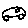
Label: car